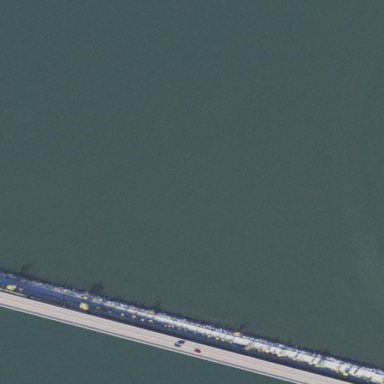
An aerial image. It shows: Breakwater structure.